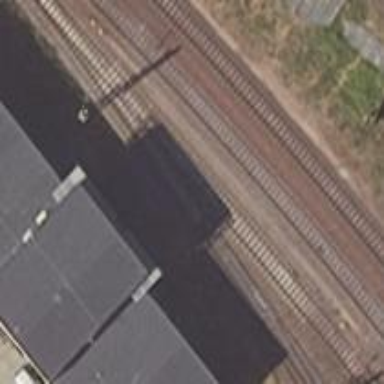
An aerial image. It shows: Railway switch.